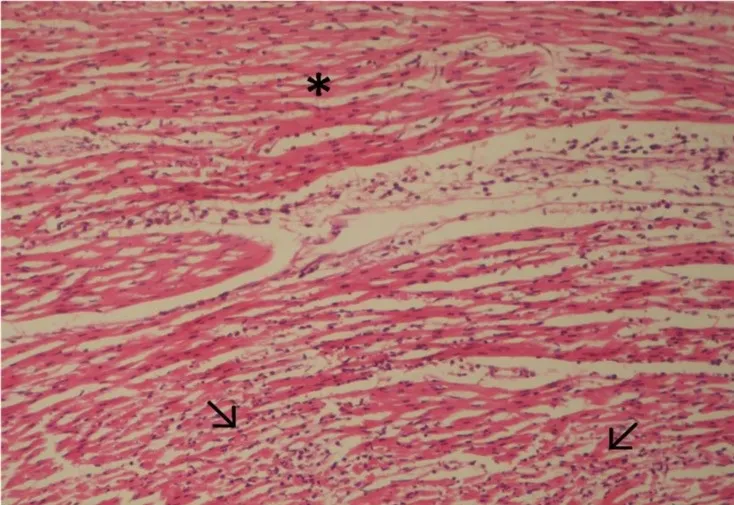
Hyaline degeneration (asterisk) and coagulative necrosis (arrows) of cardiac myocytes. H & E, 320x.
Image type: pathology (h&e)